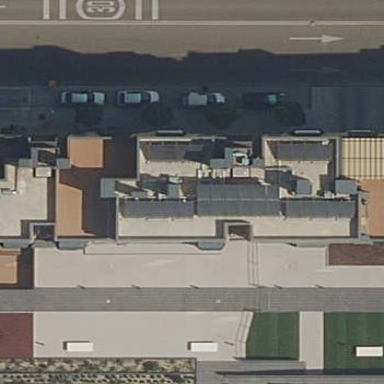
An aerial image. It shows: Residential building.